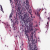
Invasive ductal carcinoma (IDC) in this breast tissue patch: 0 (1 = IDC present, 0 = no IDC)